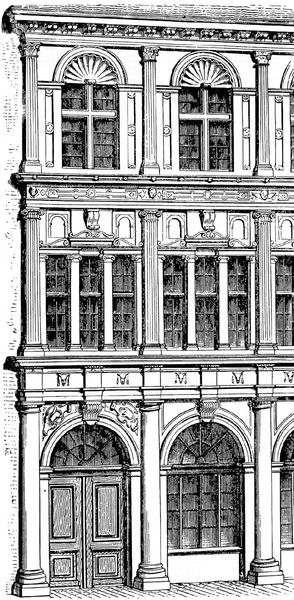
Titel: Geltenzunfthaus der Weinleute in Basel
Standort: Basel (EU - CH)
Schlagwörter: fenster, schwarz, säule, tür, zeichnung, haus, kannelierung, fassade, grafik, pilaster, bögen, eingang, fries, voluten, ionisch, dorisch, korinthisch, säulenordnung, dorica, halbsäulen, kannelur, dorika, ionica, ionika